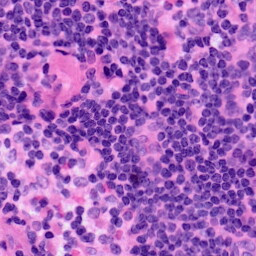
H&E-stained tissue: LymphNode